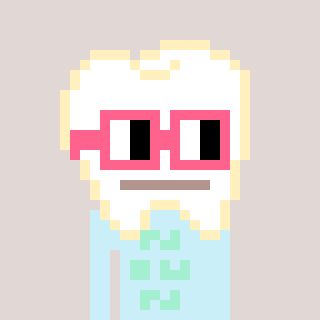
a pixel art character with square pink glasses, a tooth-shaped head and a cold-colored body on a warm background